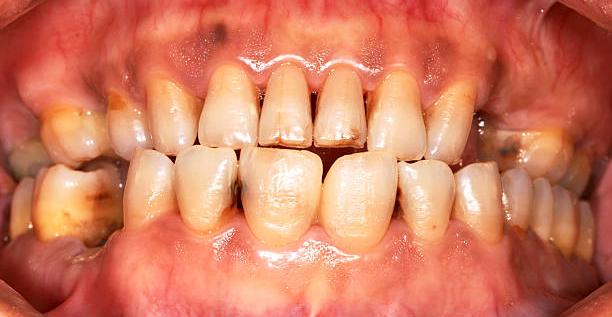
Condition: Gingivitis